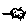
Label: cat